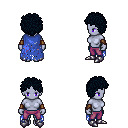
a pixel art fantasy rpg character, female body template, dark elf, purple skin, blue tattered cape, magenta pants, raven curly afro hairstyle, leather bracers, metal boots, four views (front, back, left, right), 2x2 character sprite sheet, small pixel art, hard edges, no anti-aliasing